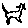
Label: cat